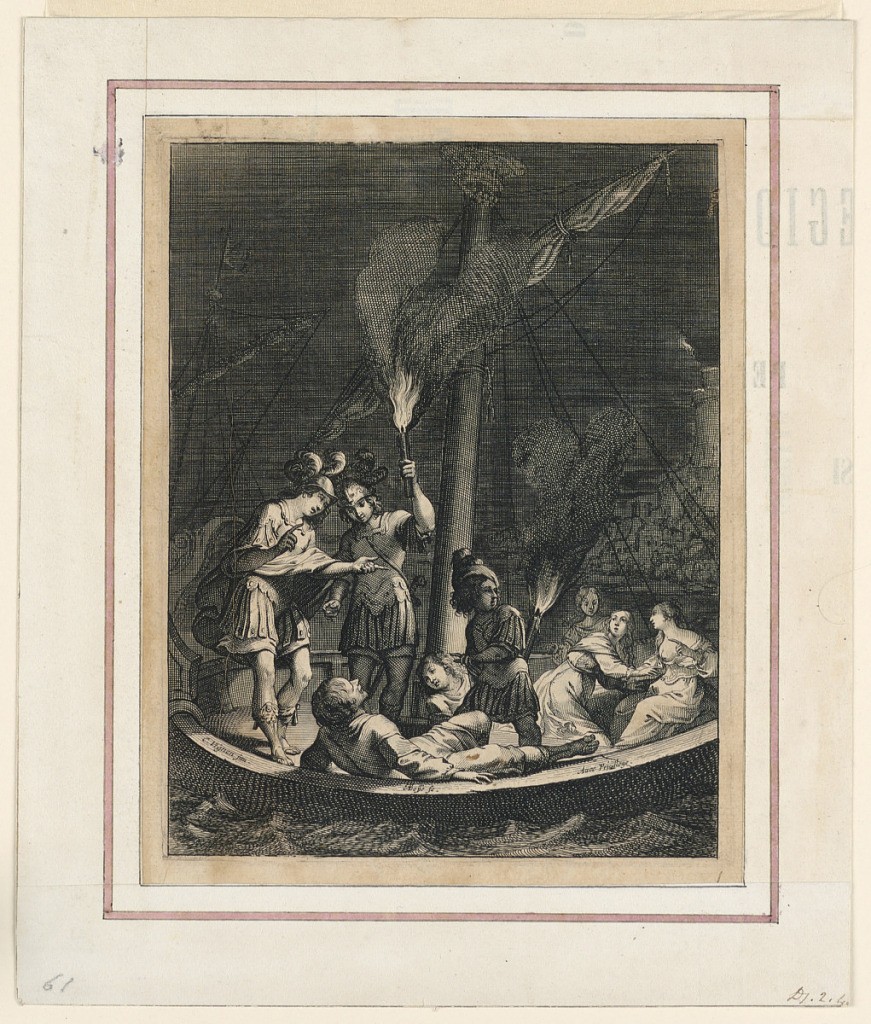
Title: Scene from Desmarets de Saint-Sorlin's Play "Ariane"
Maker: Abraham Bosse, French, 1602–1676
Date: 1639
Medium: Engraving on paper
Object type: Print
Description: Four women, three soldiers and another man are in a small boat near a rocky shore with a castle. Night scene.